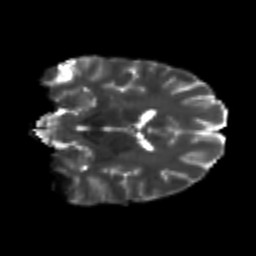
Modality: T2w
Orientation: coronal
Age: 19
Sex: male
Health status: healthy
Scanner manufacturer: philips
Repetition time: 7.386 s
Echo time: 0.08599 s